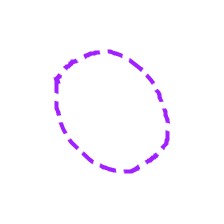
Shape: circle